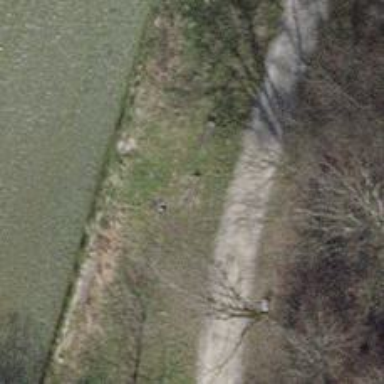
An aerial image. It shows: Bench for seating.